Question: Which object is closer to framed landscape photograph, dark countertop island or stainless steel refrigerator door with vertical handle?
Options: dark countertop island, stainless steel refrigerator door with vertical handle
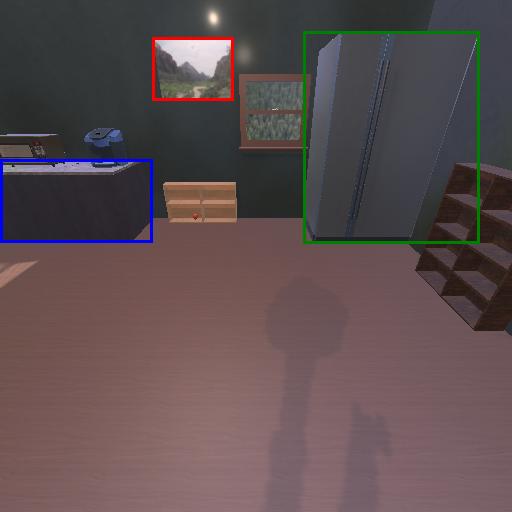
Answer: dark countertop island